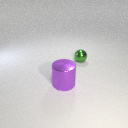
small green metal sphere behind large purple metal cylinder